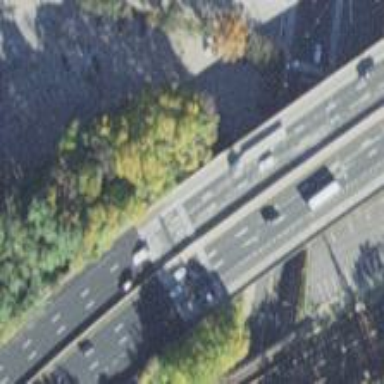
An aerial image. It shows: Motorway bridge.